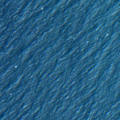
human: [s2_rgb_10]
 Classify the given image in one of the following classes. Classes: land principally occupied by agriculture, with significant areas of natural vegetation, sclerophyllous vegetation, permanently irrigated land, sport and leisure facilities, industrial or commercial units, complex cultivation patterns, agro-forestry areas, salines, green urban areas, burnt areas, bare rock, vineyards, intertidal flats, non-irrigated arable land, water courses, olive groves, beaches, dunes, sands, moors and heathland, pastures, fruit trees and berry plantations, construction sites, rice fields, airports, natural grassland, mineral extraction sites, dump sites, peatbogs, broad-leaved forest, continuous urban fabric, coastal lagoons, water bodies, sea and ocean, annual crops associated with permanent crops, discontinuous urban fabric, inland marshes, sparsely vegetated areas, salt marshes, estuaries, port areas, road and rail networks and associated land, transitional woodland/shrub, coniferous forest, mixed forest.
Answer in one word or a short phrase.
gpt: sea and ocean